Question: I am trying to use camera hardware to capture list of images. But while launching the Camera View the view doesn't looks like usual. The screen shot is attached below. I am testing this in 'HTC Sensation running android 4.0.3'.
'Image ScreenShot while in portrait'
 It doesn't looks like usual camera view.
What is the problem here?
Where i am doing wrong?
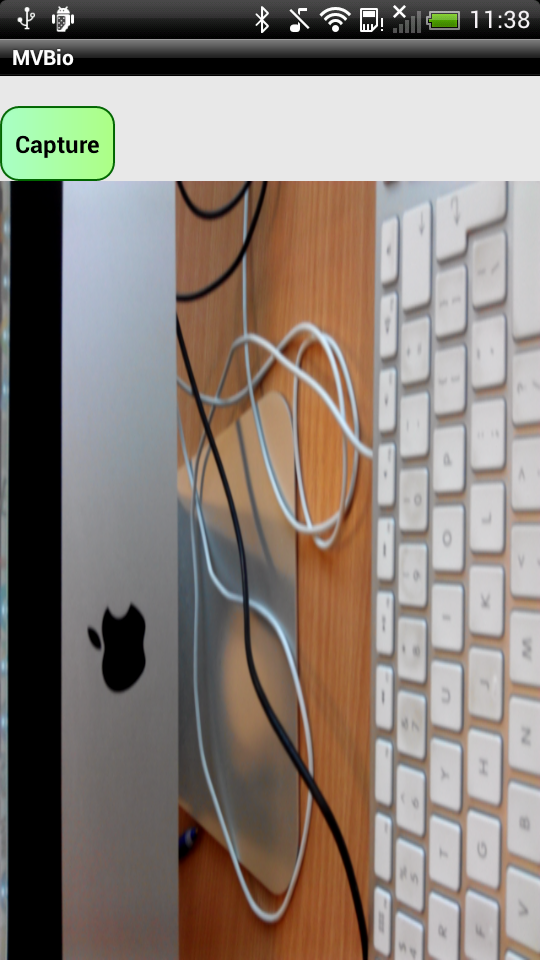
Answer: This is the usual problem with making a custom camera with Android in portrait mode. You likely have a SurfaceView that is being used to display your camera preview. I add the following line of code to my 'surfaceCreated' method:
'''
camera.setDisplayOrientation(90);
'''
For more info, check out some other answers on this topic (<URL>. Basically, the Android camera is set to display in Landscape mode, so you need to rotate the orientation if the Activity is in portrait mode to accomodate this.